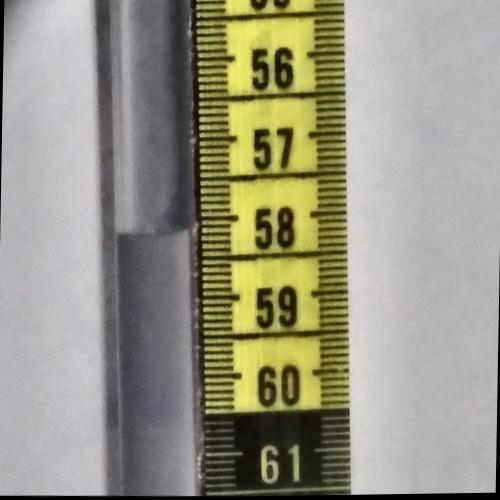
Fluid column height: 58.1 cm